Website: slack
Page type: newsletter-management
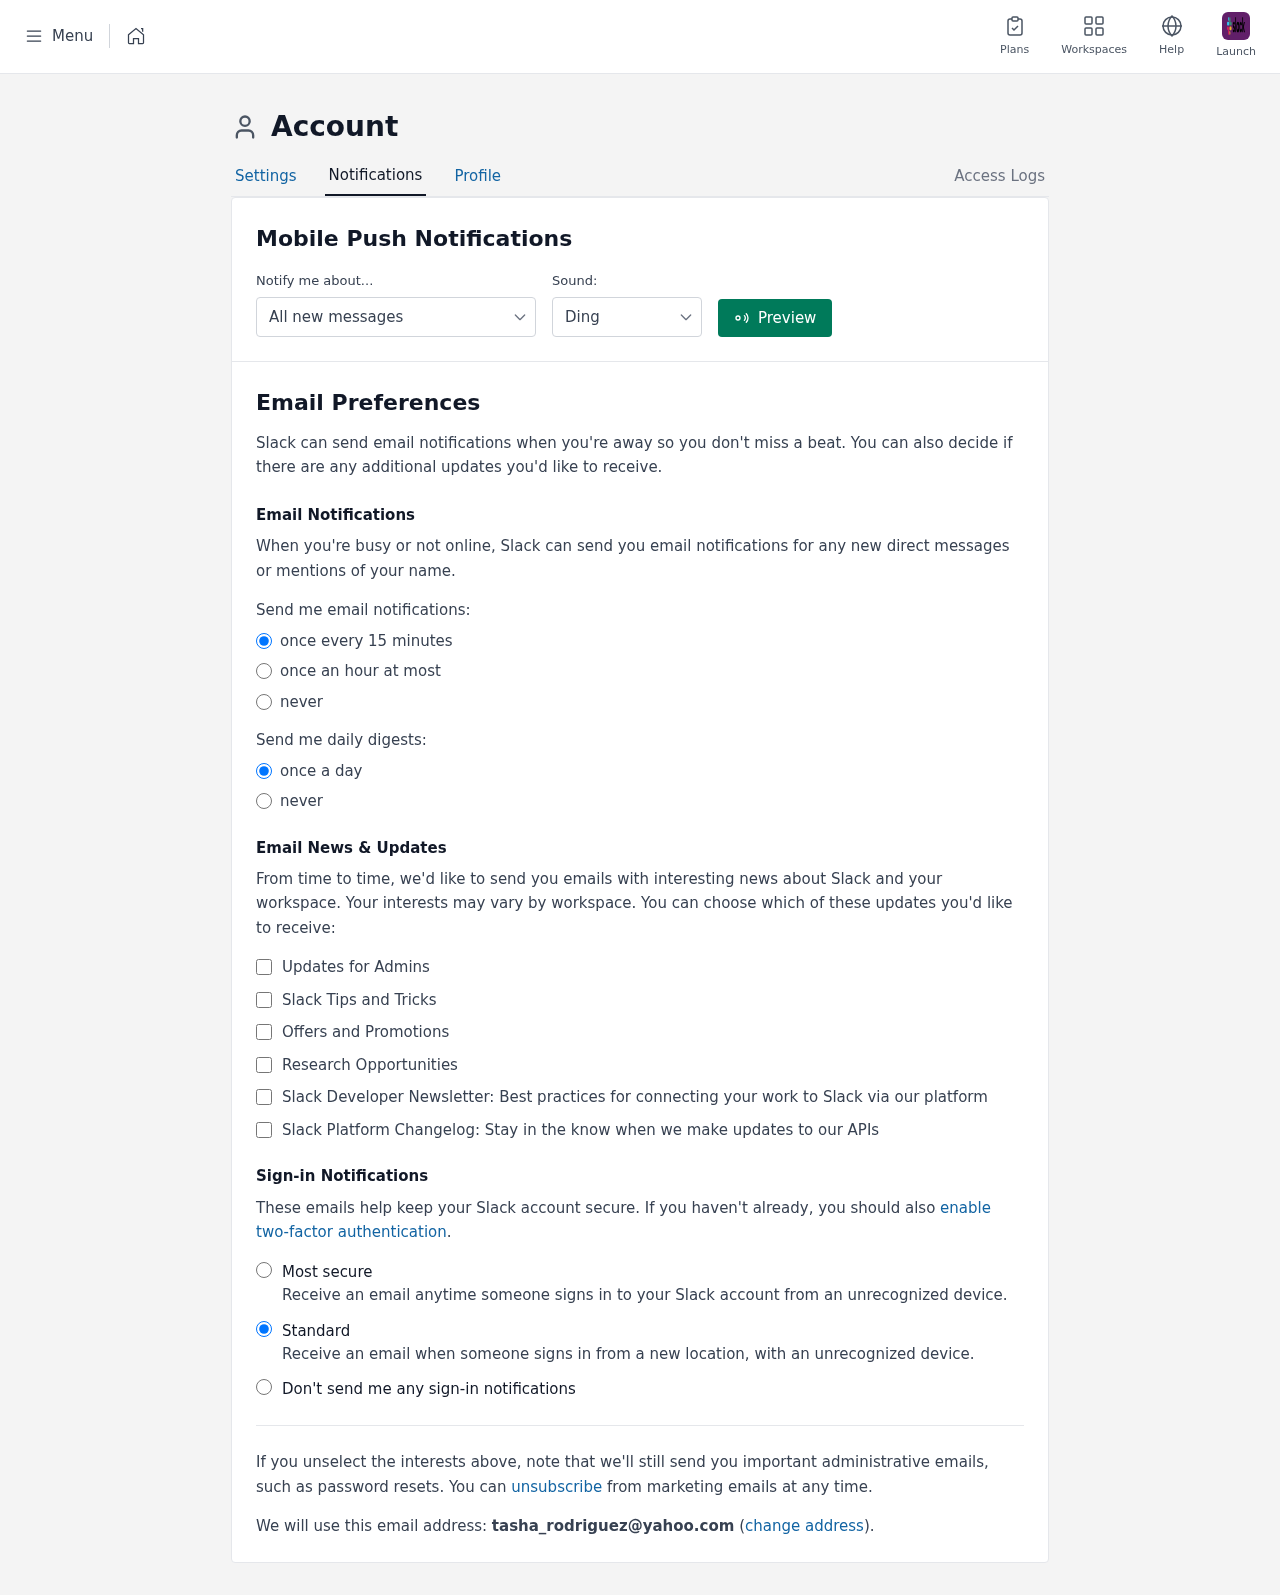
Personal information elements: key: PII_EMAIL
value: tasha_rodriguez@yahoo.com